Question: I wrote a php script to download files and folders through FTP so that i can take backups with certain conditions. But, it's not downloading all files. It's downloading some images from our server. I cant understand what's wrong with other rest of the images. They're all small images of flags of all countries. They're same size. If i download from more root level, it downloads other files. But, it exactly stops from co.png file.
Here is the <URL> to download the image files I'm trying to download using PHP FTP.
I know this script may need other improvements or get stuck in other steps too when downloading other large files. I need help to fix this problem for now. What's my script not downloading the other images? The warning of php is attached with this question. I've one more idea to try executing RAW FTP commands. Ignore the code of RAW FTP command. But all the other methods (ftp_get, ftp_nb_get and ) of ftp download are stuck in same thing and same warning. But you can advise any way.
Here is my code:
'''
<?php
set_time_limit(0);
ini_set('xdebug.max_nesting_level', "100000000000000000000000");
$ftp_server = "";
$ftp_user = "";
$ftp_pass = "";
$ftp_conn = ftp_connect($ftp_server);
$ftp_login = ftp_login($ftp_conn, $ftp_user, $ftp_pass);
ftp_set_option($ftp_conn, FTP_TIMEOUT_SEC, <PHONE>);
ftp_set_option($ftp_conn, FTP_AUTOSEEK, true);
ftp_pasv($ftp_conn, true);
if ((!$ftp_conn) || (!$ftp_login)) {
echo "FTP connection has failed!";
echo "Attempted to connect to $ftp_server for user $ftp_user<br />";
} else {
echo "Connected to $ftp_server, for user $ftp_user<br />";
}
echo getcwd()."<br />" ;
function download($ftp_conn,$local_folder,$remote_folder){
if($local_folder !=""){
chdir($local_folder);
}
echo getcwd()."<br />" ;
ftp_chdir($ftp_conn,$remote_folder);
$files_folders = ftp_nlist($ftp_conn, ".");
foreach($files_folders as $temp){
if ($temp == '.' OR $temp == '..'){
continue;
}
if(ftp_is_dir($ftp_conn,$temp)){
//echo "$temp<br>";
@mkdir($temp);
echo "Folder: ".$remote_folder."/".$temp."<br />";
download($ftp_conn,$temp,$remote_folder."/".$temp);
}else{
ftp_get($ftp_conn, $temp, $temp, FTP_BINARY);
//ftp_nb_get($ftp_conn, $temp, $temp, FTP_BINARY);
/*
$ret = ftp_nb_get($ftp_conn, $temp, $temp, FTP_BINARY);
while ($ret == FTP_MOREDATA) {
$ret = ftp_nb_continue($ftp_conn);
}
if ($ret != FTP_FINISHED) {
echo "There was an error downloading the file";
exit(1);
}
$command = "RETR $remote_folder/$temp";
$result = ftp_raw($ftp_conn, trim($command));
print_r($result);
*/
echo "File: $temp<br />";
}
}
chdir("..");
ftp_chdir($ftp_conn, "..");
return;
}
function ftp_is_dir($ftp_conn,$dir) {
if (@ftp_chdir($ftp_conn, $dir)) {
ftp_chdir($ftp_conn, '..');
return true;
} else {
return false;
}
}
download($ftp_conn,"data","/public_html/c4smod/traffic/Img/Flags/");
?>
'''

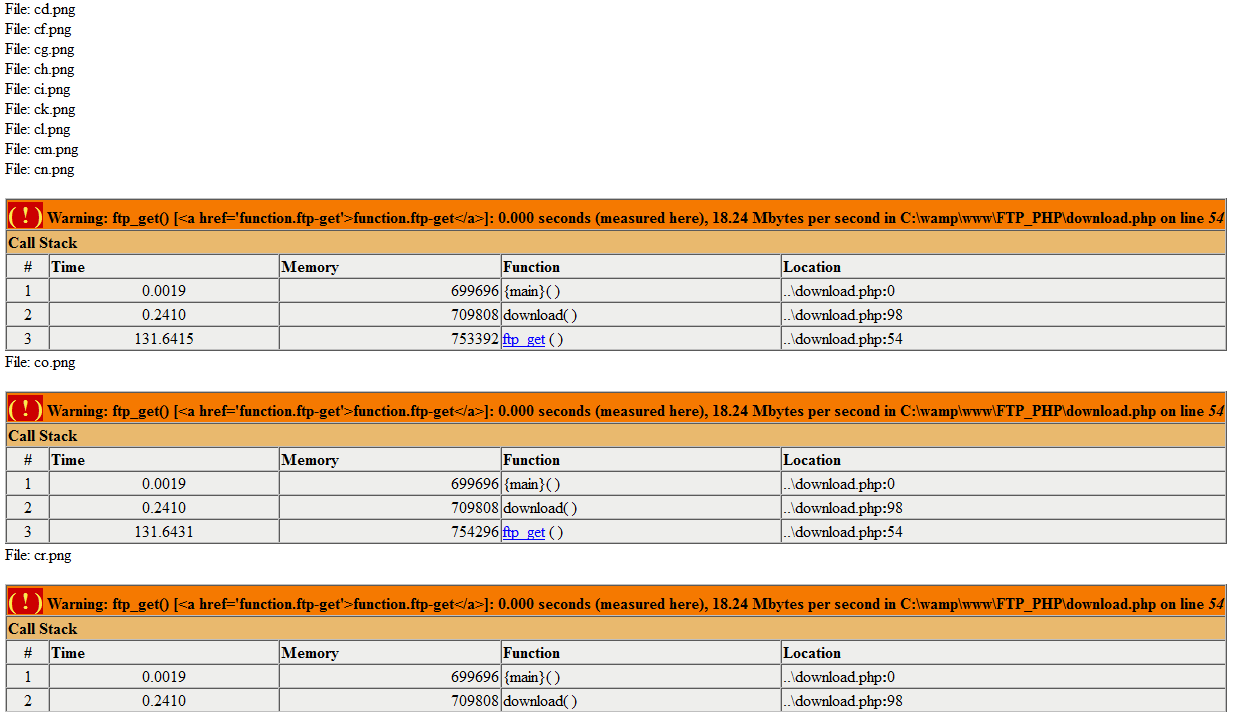
Answer: I have found the problem. After I downloaded several images, my script just needs to reconnect to server and download the rest of the images. So, i just added additional conditions to check if ftp functions fails and they get reconnected and retry to keep downloading files and images. I did not try strongly to find further and know how long a ftp session or timeout exists or if these issues are related to my script.